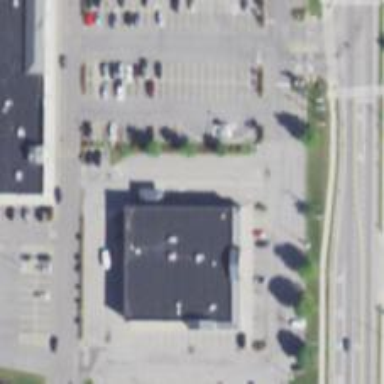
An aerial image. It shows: Pharmacy providing healthcare services.